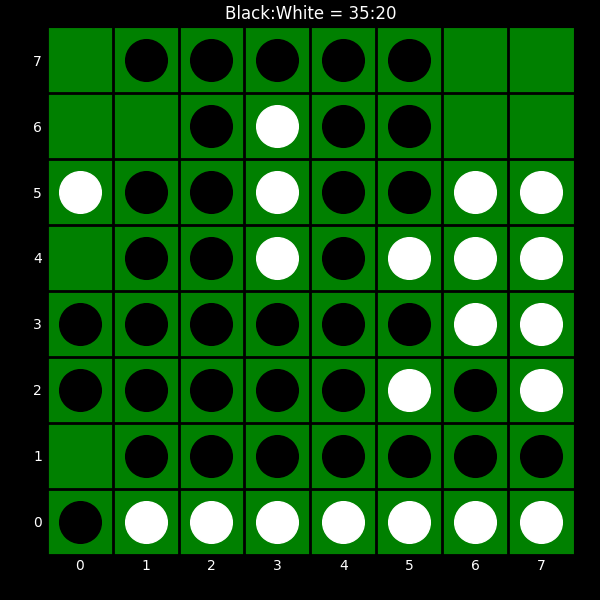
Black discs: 35
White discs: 20